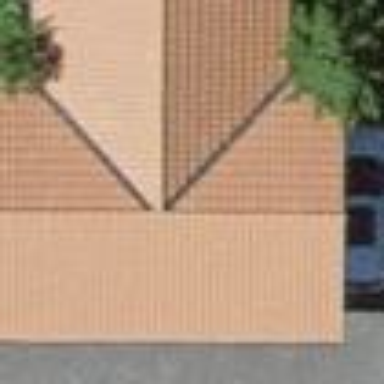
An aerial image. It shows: Gabled roof of building.